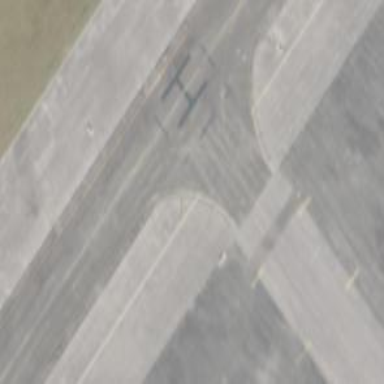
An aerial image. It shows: Image of taxiway at airport.